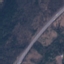
Land use / land cover: Highway